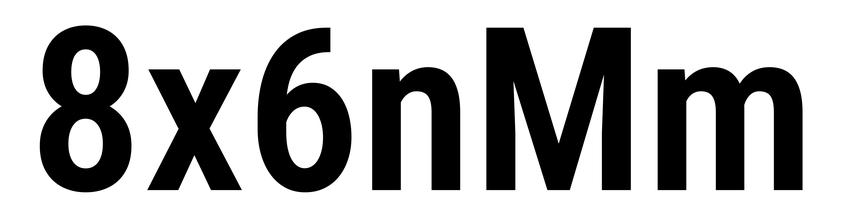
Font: Roboto_Condensed_SemiBold